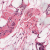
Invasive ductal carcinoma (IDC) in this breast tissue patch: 0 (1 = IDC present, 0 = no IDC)